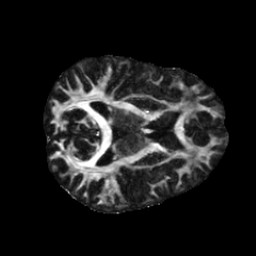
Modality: FA
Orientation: axial
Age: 30
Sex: male
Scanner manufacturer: siemens
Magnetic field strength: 6.98 T
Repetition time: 7.776 s
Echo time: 0.076 s